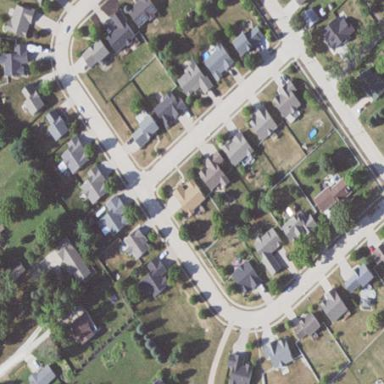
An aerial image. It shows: Residential area within neighborhood.